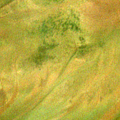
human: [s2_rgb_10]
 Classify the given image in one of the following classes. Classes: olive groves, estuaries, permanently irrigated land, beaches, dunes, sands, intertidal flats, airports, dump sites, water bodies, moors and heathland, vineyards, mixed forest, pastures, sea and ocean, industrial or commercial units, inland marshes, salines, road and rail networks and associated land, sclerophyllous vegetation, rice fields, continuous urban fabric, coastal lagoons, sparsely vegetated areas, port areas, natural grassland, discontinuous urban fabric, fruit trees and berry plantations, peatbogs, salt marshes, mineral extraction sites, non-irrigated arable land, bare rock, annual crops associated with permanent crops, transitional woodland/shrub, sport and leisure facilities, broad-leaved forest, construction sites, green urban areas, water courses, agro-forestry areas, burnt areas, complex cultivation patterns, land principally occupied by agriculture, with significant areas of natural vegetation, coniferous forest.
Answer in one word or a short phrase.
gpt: estuaries